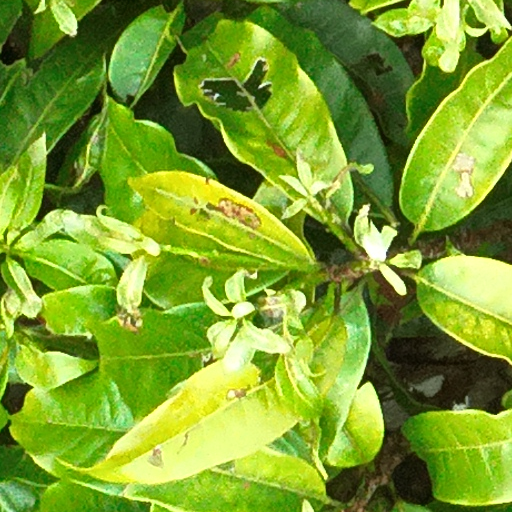
Species: Pouteria reticulata
GBIF accepted scientific name: Pouteria reticulata
Crown area (m\u00b2): 128.407